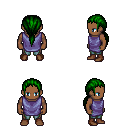
a pixel art fantasy rpg character, male body template, human, dark skin, chain tabard jacket, teal pants, green ponytail hairstyle, brown shoes, four views (front, back, left, right), 2x2 character sprite sheet, small pixel art, hard edges, no anti-aliasing